Question: I am implementing a flashcard game and I want to implement spaced repetition. I don't need something complex like in SuperMemo, but simply space the learning based on the score for each card.
What I am looking for at the moment is how to calculate the number of days until a card is shown again, based on its score. I found that ZDT uses the list in the screenshot below (1, 2, 3, 5, etc.). Does anybody know how to dynamically generate this list (so that I can calculate beyond a score of 12)?
Or perhaps could someone guess what math function I could use to generate the numbers on the ZDT list? They increase exponentially.

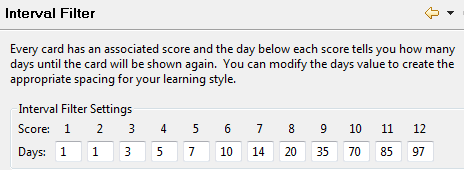
Answer: It looks very similar to a logistic curve. I'll run a logistic regression on it and see what comes out.
Here is the data (plotted using WolframAlpha)

Here is the equation I got:
'''
f(x) = 115/(1+2192*EXP(-0.79*x))
'''
Here is the plot with the curve:

Unfortunately the curve isn't very accurate for small numbers.